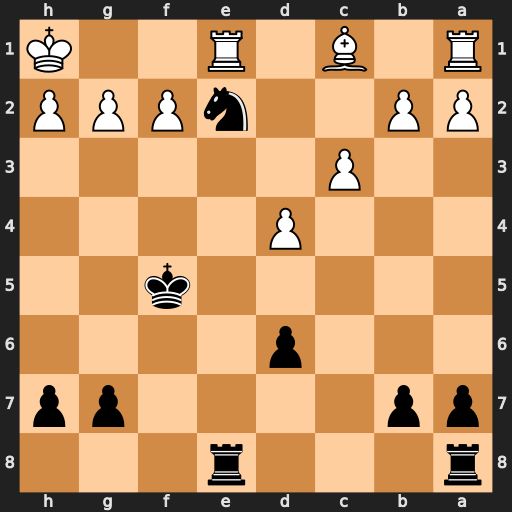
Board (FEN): r3r3/pp4pp/3p4/5k2/3P4/2P5/PP2nPPP/R1B1R2K
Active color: b
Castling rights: -
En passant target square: -
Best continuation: Ng3+ hxg3 Rxe1+